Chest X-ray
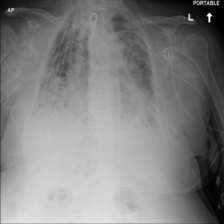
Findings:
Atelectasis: negative
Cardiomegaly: negative
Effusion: negative
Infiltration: negative
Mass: negative
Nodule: negative
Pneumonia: negative
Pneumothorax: negative
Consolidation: negative
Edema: negative
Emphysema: negative
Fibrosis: negative
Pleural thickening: negative
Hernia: negative